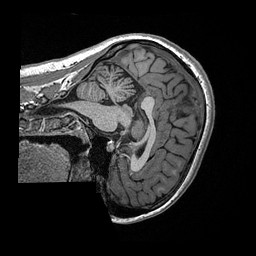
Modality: T1w
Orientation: sagittal
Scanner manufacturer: ge
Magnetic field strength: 3 T
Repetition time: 2.349 s
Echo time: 0.002968 s